Milling tool wear sample.
Tool blade image: 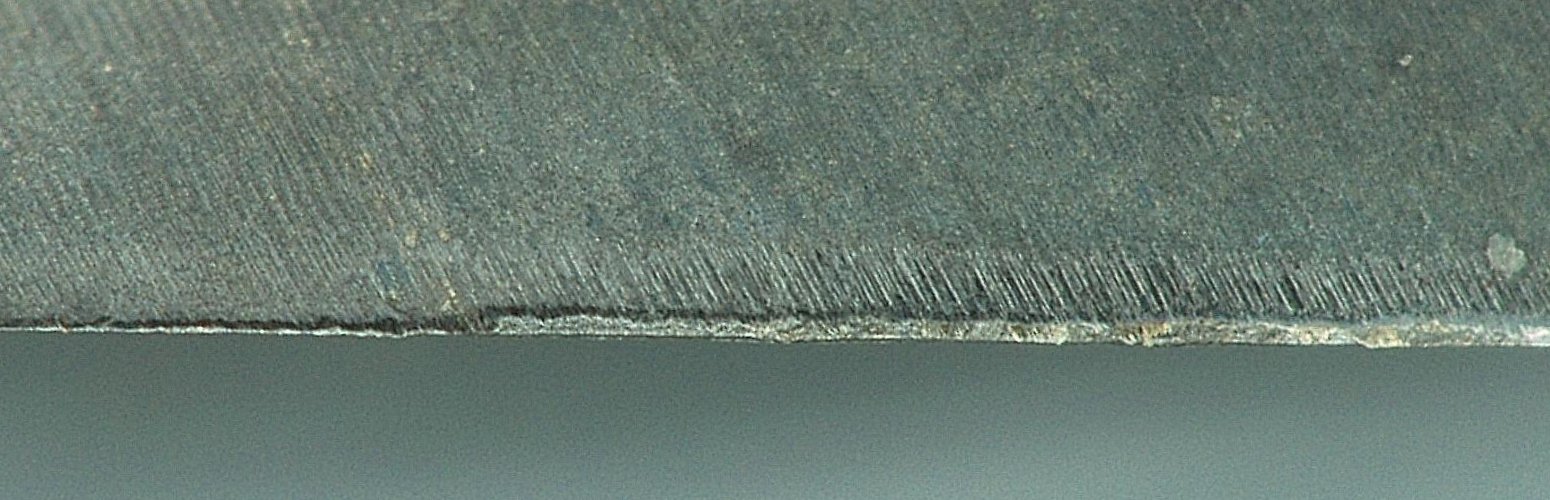
Chip image: 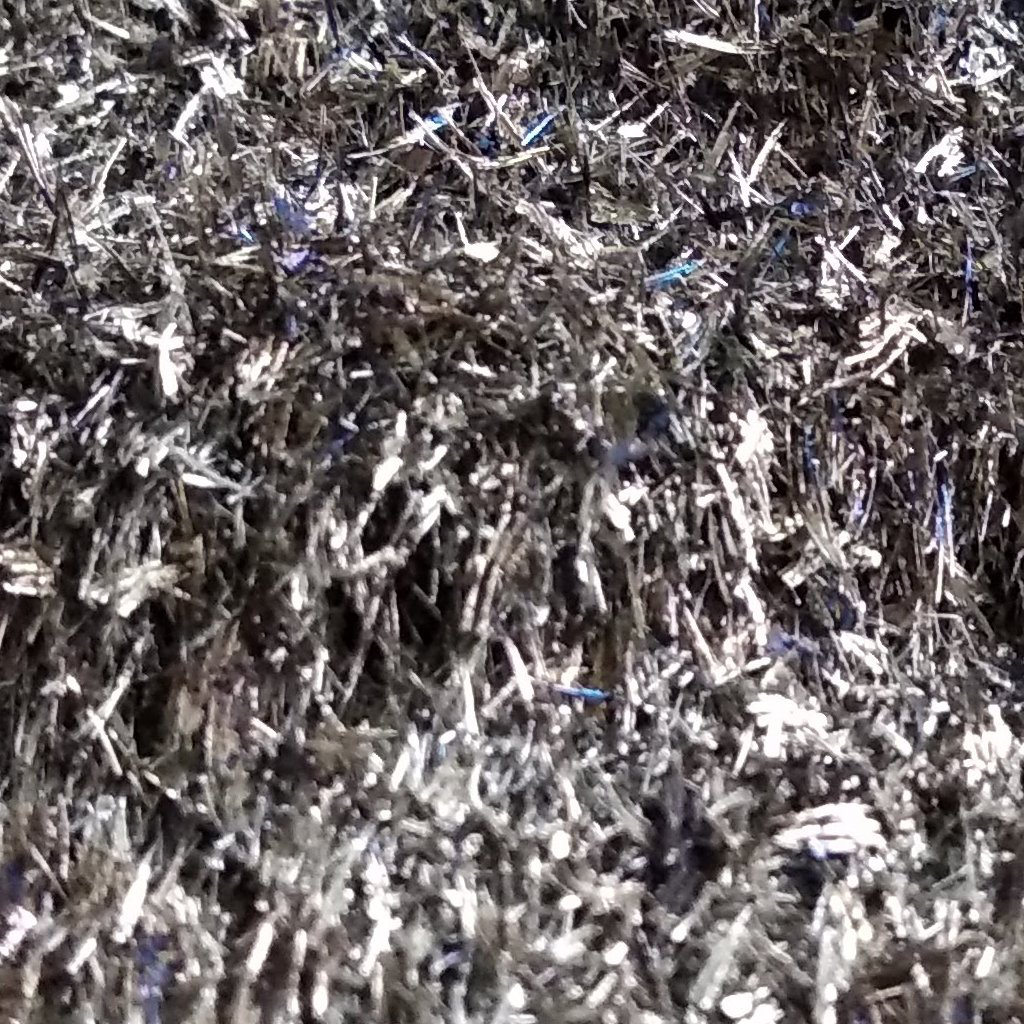
Workpiece image: 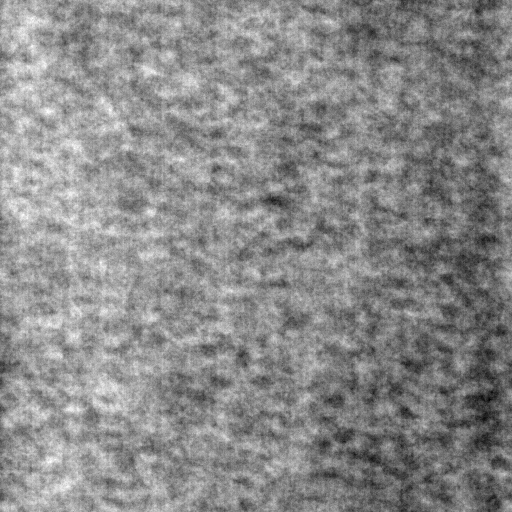
Tool wear state: used
Gaps: 8.27
Flank wear: 90.23
Overhang: 5.83
Force-signal Mel-spectrograms (X, Y, Z axes): 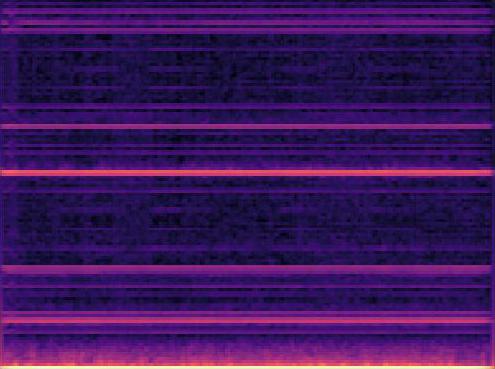 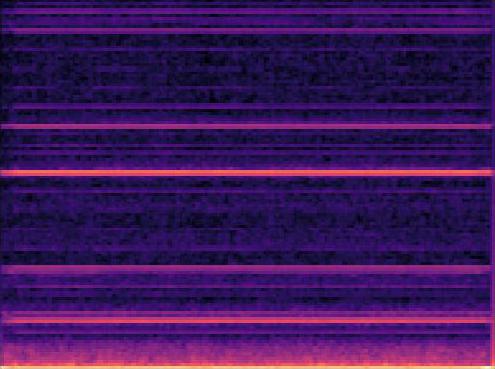 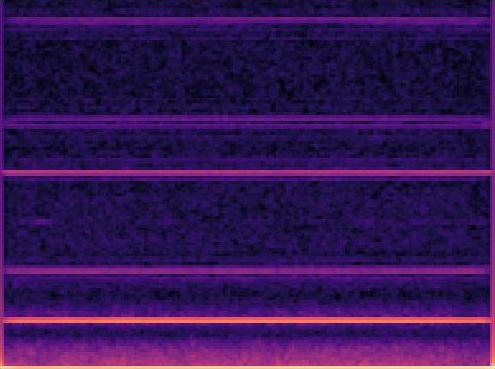
Force-signal scalograms (X, Y, Z axes): 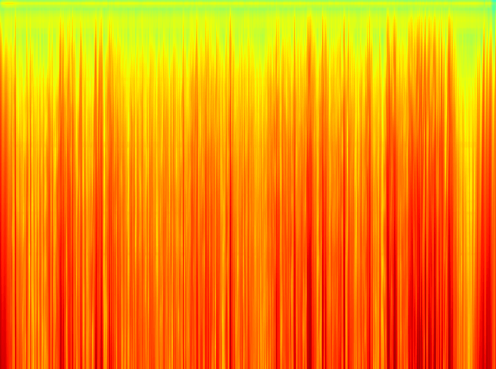 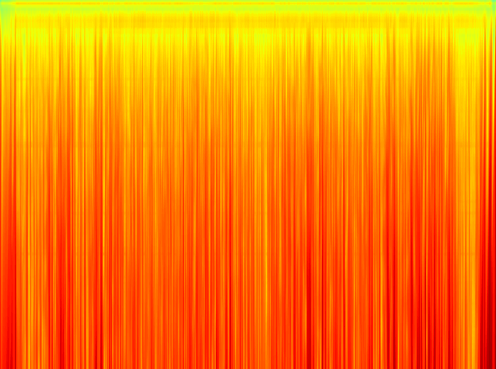 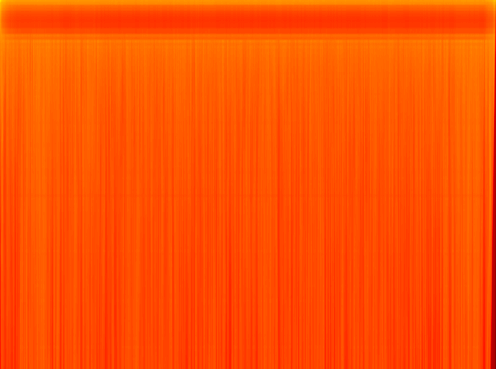
Force phase: steady_state_stabilization_wear